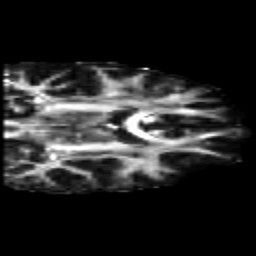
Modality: FA
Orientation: coronal
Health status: healthy
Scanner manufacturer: siemens
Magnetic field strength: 3 T
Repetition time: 10 s
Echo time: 0.092 s